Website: walmart
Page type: receipt
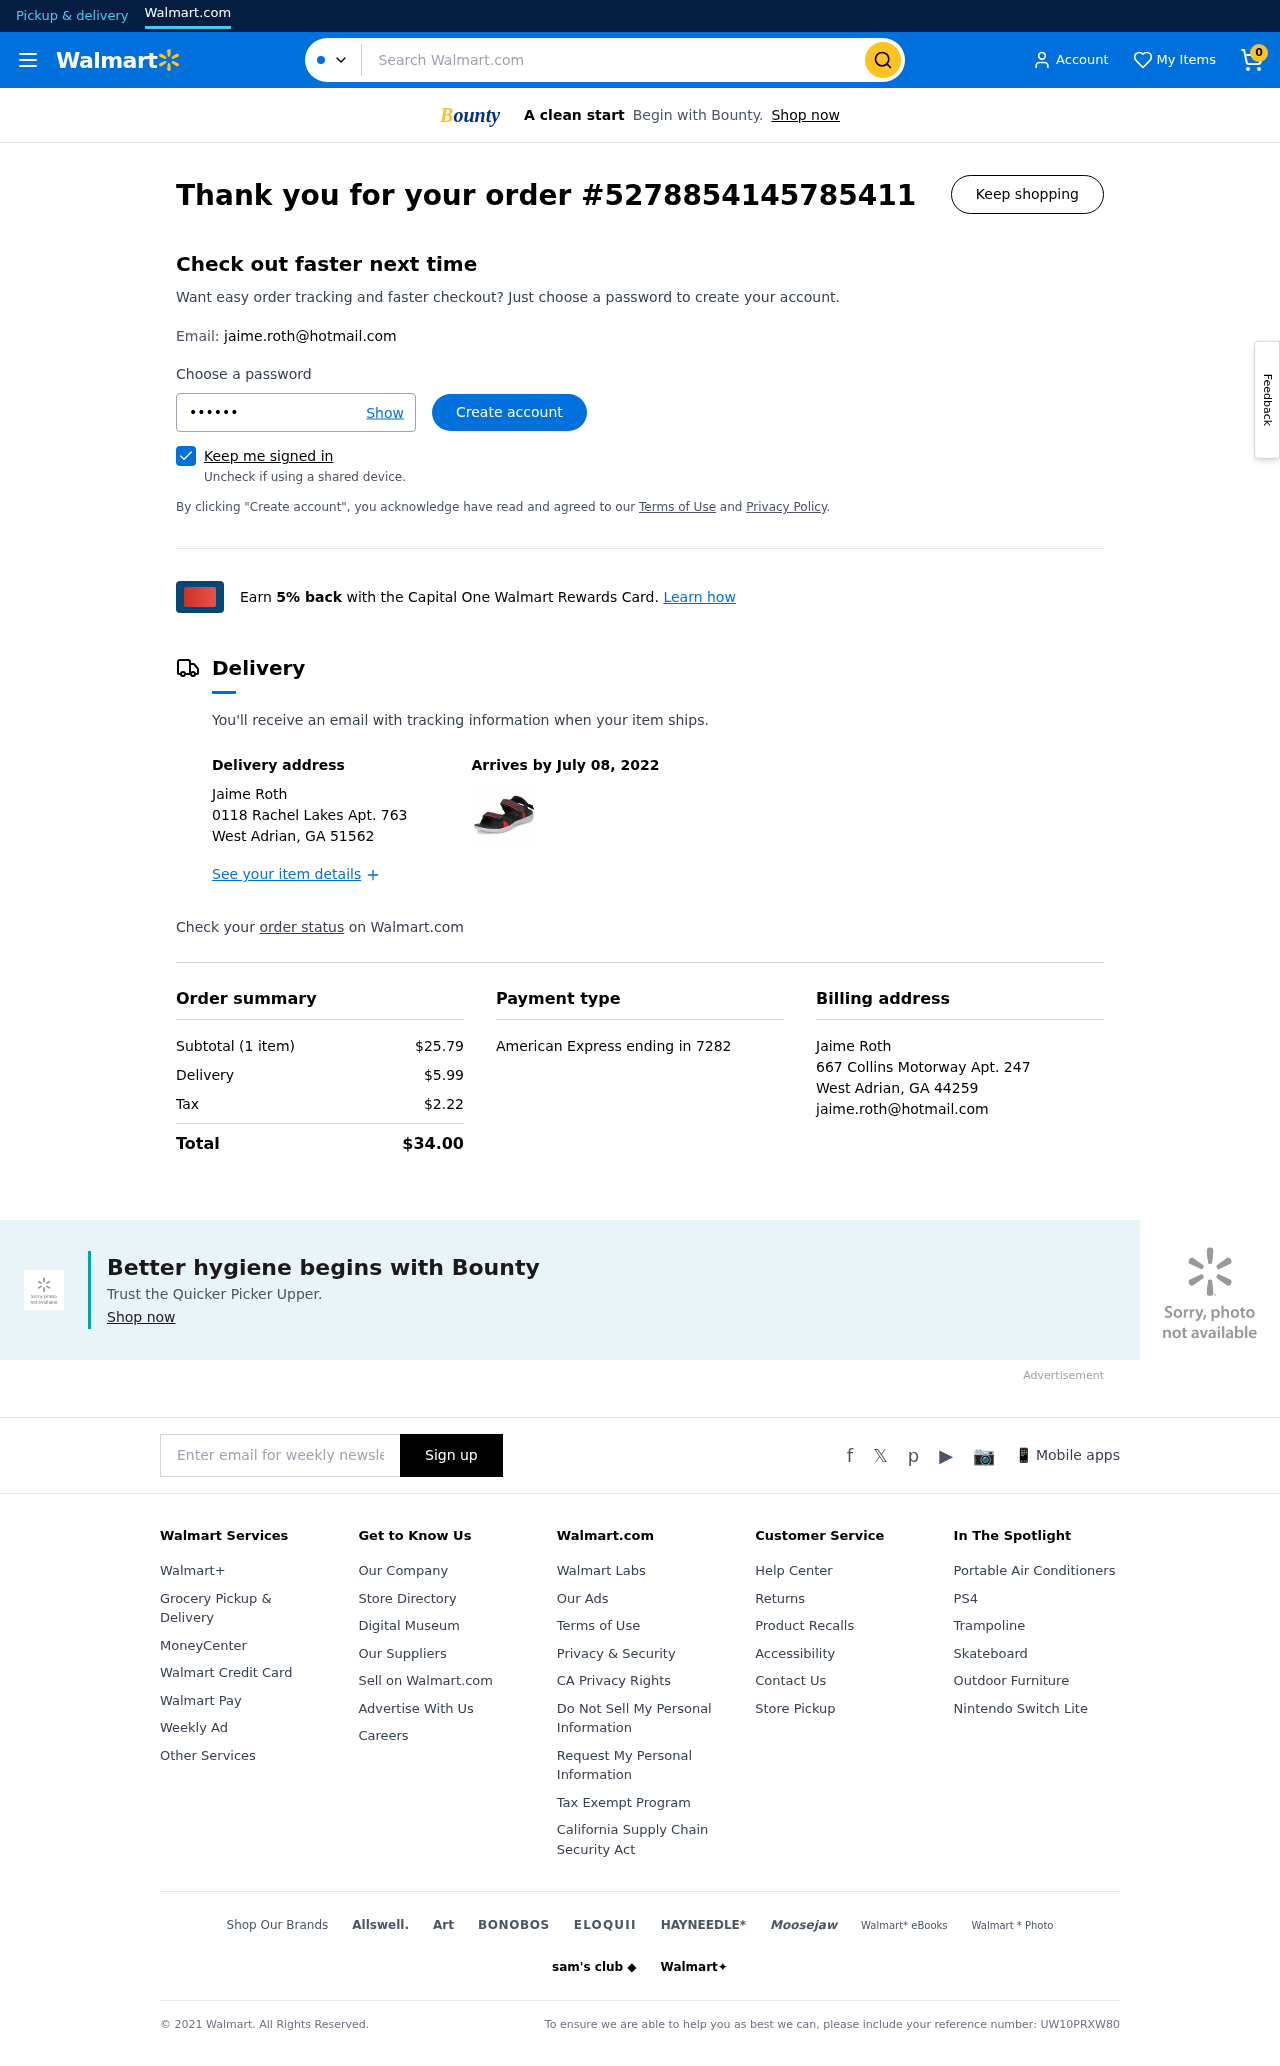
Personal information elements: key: PII_CARD_LAST4
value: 7282
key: PII_CARD_TYPE
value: American Express
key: PII_CITY_STATE_ZIP
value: West Adrian, GA 51562
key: PII_CITY_STATE_ZIP2
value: West Adrian, GA 44259
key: PII_EMAIL
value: jaime.roth@hotmail.com
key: PII_EMAIL2
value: jaime.roth@hotmail.com
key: PII_FULLNAME
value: Jaime Roth
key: PII_FULLNAME2
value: Jaime Roth
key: PII_STREET
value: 0118 Rachel Lakes Apt. 763
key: PII_STREET2
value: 667 Collins Motorway Apt. 247
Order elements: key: ORDER_NUM_ITEMS
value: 0
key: ORDER_ID
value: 5278854145785411
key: ORDER_DELIVERY_DATE
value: July 08, 2022
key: ORDER_NUM_ITEMS
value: Subtotal (1 item)
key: ORDER_SUBTOTAL
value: $25.79
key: ORDER_SHIPPING_COST
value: $5.99
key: ORDER_TAX
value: $2.22
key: ORDER_TOTAL
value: $34.00
Search elements: key: HEADER_SEARCH
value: Search Walmart.com